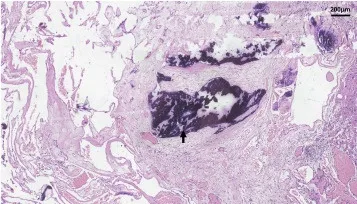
Radiological and histopathological information of patient II-1. X100.
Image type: pathology (h&e)